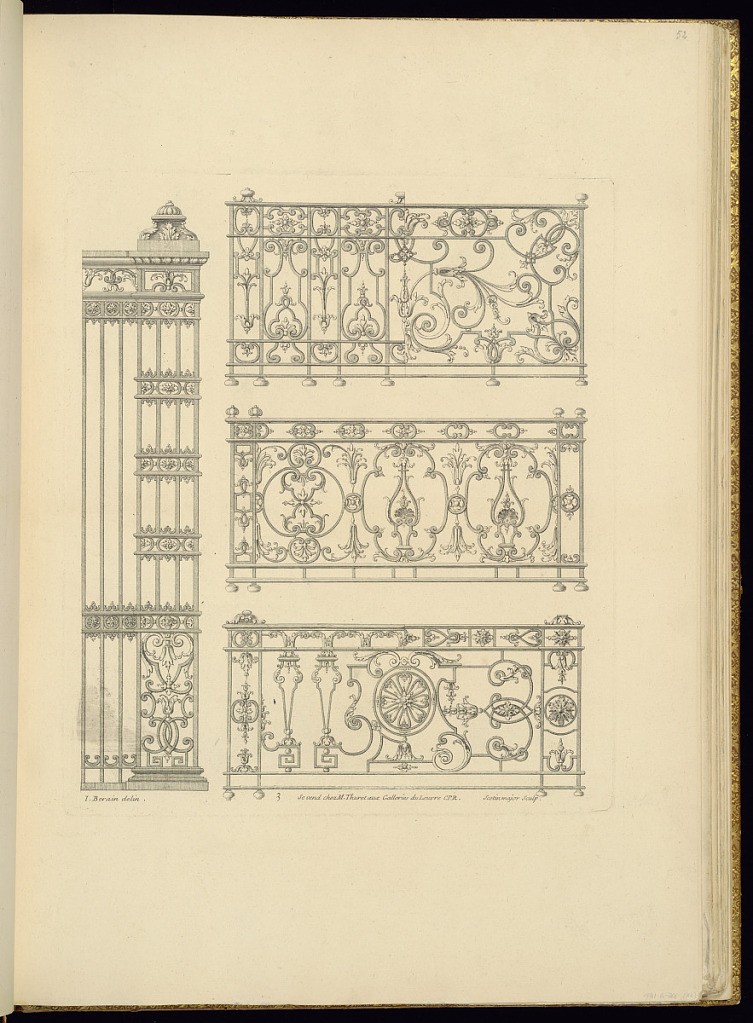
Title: Ornamented Fence Designs
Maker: Jean Berain, the elder, French, 1640-1711
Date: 1711
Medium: Engraving on laid paper
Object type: Bound print
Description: Tall gate and three shorter irons fence designs. The plate is signed and numbered.